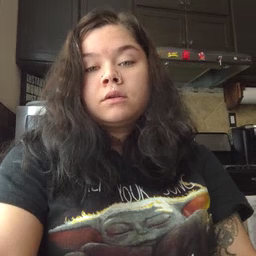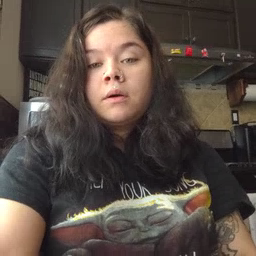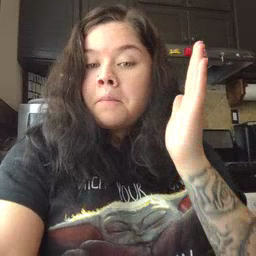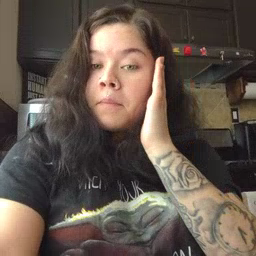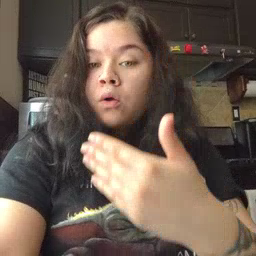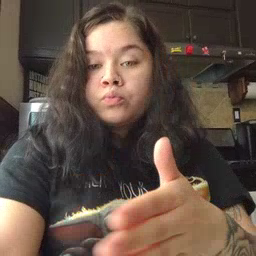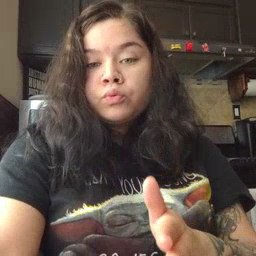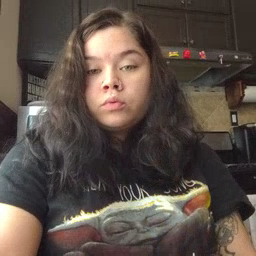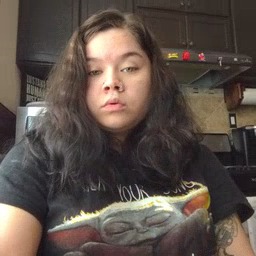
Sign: bedroom